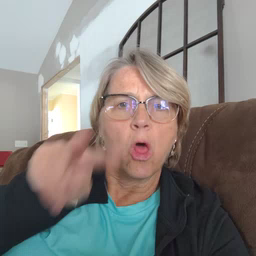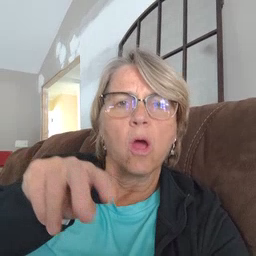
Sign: look